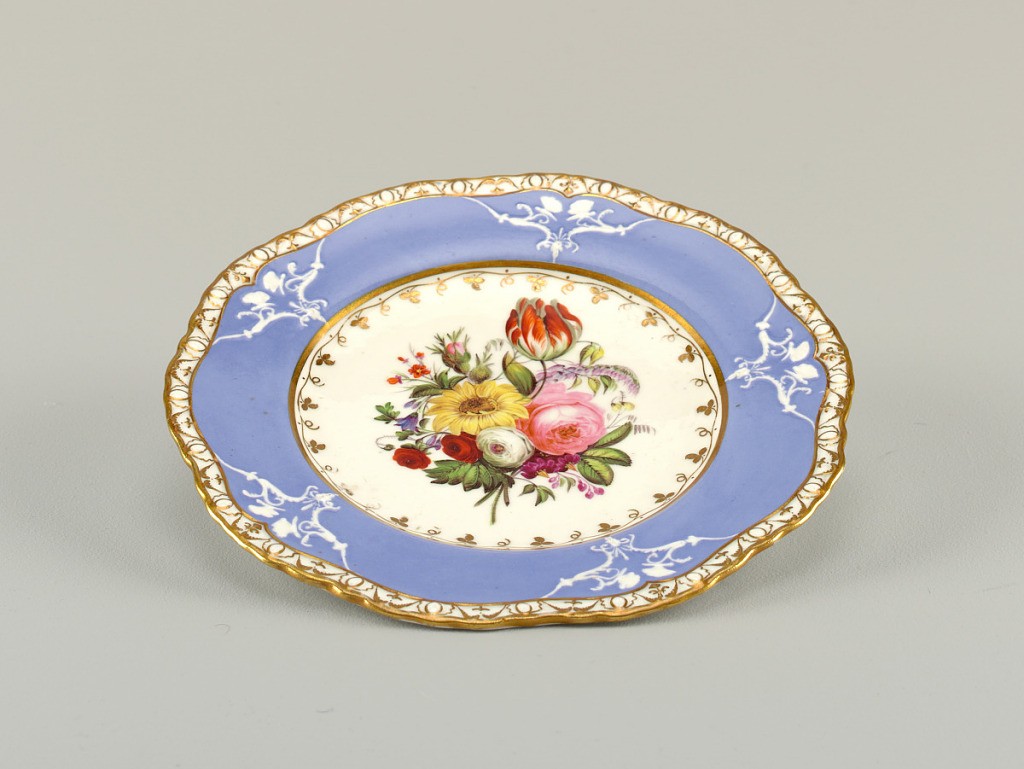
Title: Plate, from a Dessert Service
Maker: Spode Ceramic Works, English, established 1776
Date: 1833–1847
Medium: porcelain (feldspar), vitreous enamel, gold
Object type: plate
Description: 1959-155-1-g: Circular form with scalloped edge and shallow well...